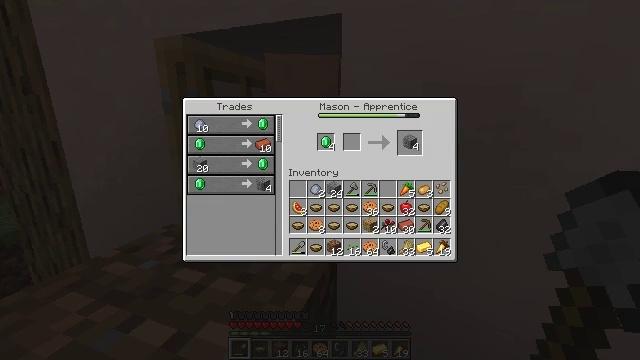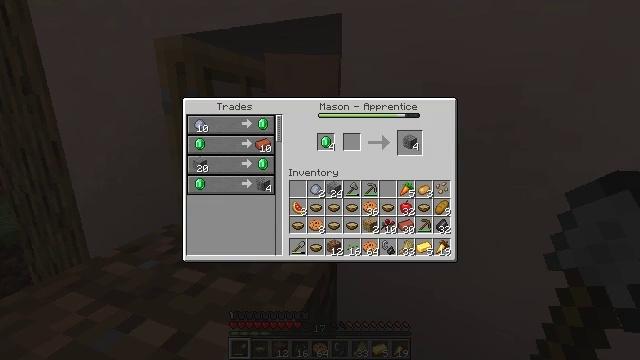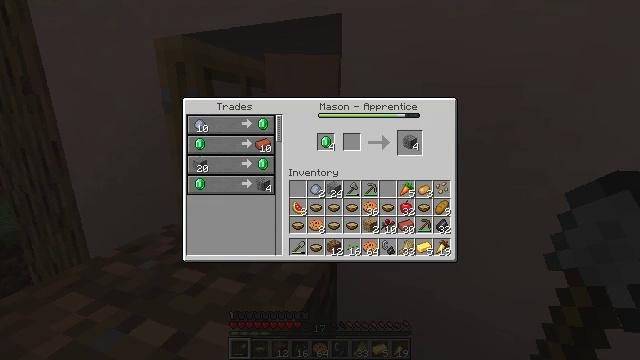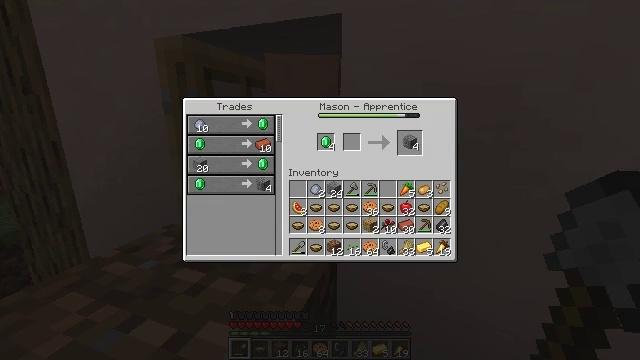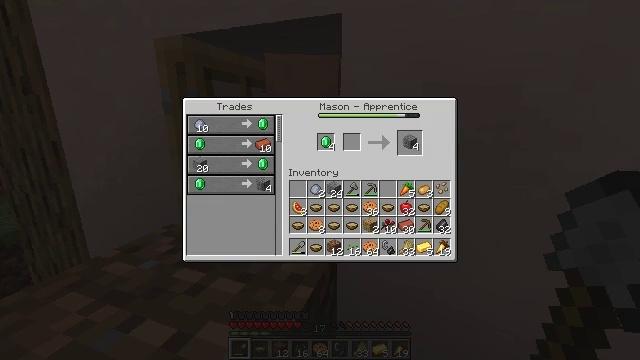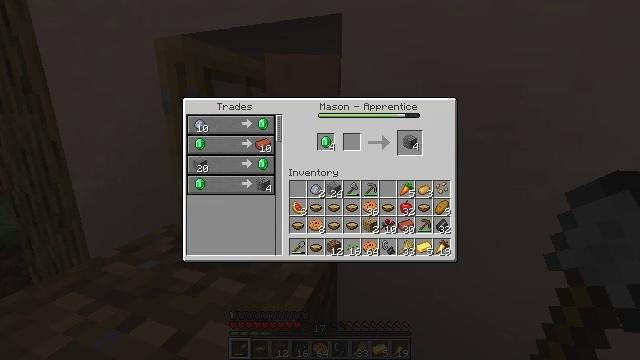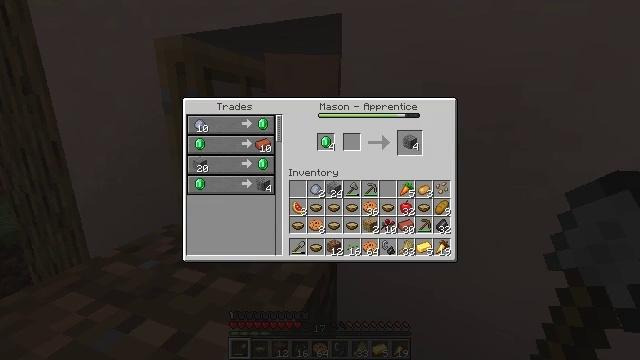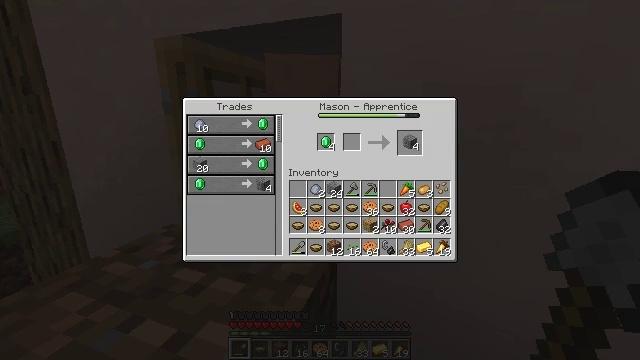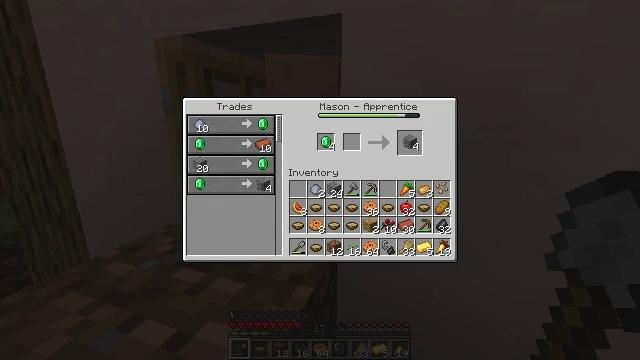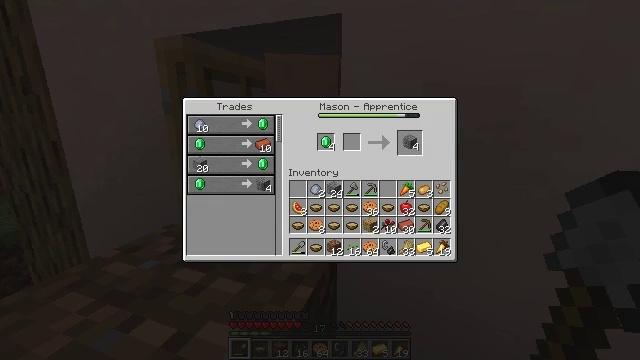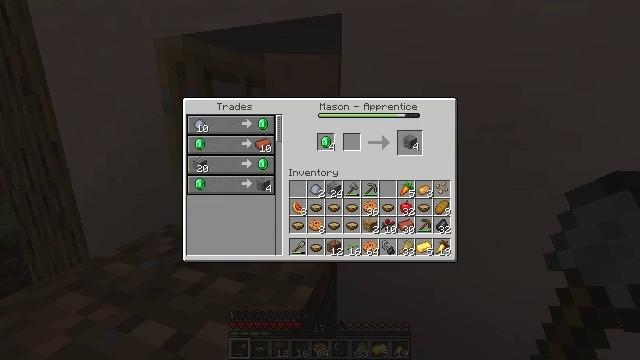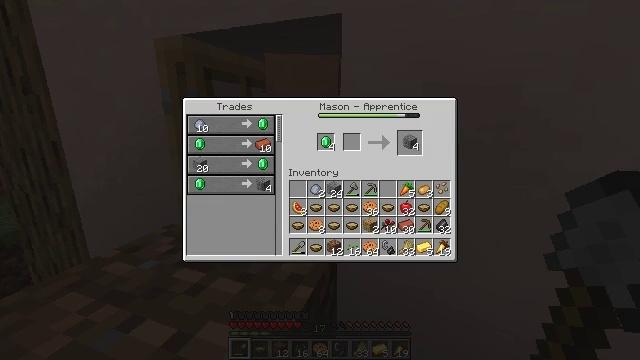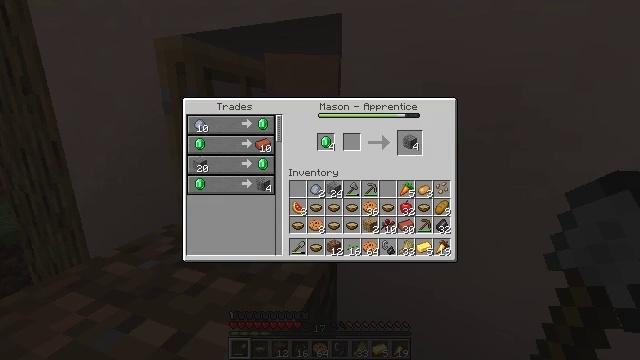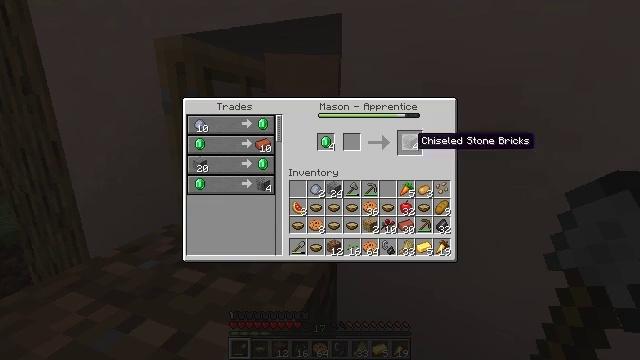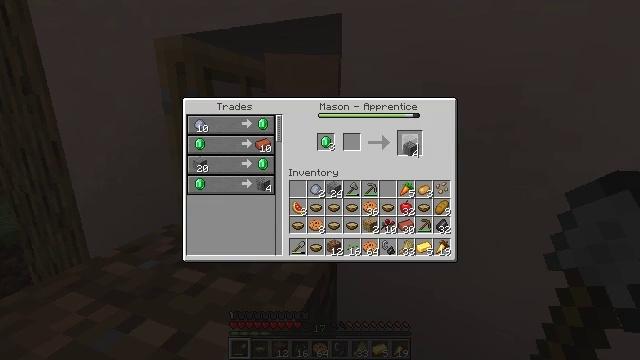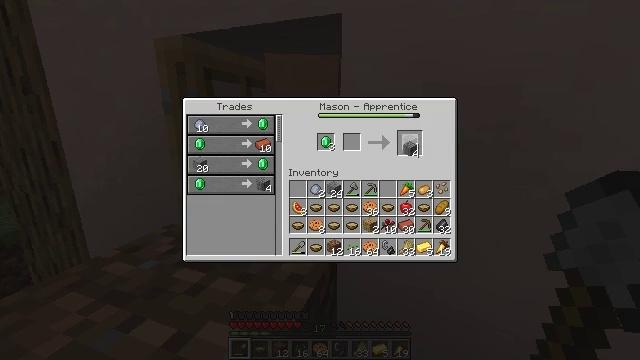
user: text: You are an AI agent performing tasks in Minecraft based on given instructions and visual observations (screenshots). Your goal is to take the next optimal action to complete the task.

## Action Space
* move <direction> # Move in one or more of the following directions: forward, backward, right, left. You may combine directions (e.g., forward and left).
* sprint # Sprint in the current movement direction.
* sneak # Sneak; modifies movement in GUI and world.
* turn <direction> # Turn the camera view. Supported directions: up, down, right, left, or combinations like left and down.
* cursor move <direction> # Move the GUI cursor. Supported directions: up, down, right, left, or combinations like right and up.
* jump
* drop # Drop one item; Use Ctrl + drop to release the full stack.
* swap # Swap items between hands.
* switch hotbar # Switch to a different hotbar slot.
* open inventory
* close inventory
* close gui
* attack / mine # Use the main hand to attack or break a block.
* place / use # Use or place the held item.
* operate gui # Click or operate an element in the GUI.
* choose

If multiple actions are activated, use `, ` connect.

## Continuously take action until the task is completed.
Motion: motion action
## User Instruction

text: Create chiseled stone bricks in the crafting table.
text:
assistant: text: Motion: no_op
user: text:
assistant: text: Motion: no_op
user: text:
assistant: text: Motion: no_op
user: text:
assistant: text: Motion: cursor move right
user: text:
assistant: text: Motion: no_op
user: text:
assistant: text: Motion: operate gui
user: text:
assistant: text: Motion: operate gui
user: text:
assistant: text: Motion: no_op
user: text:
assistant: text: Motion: no_op
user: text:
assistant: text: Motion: no_op
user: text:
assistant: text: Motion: no_op
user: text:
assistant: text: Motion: no_op
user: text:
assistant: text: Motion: no_op
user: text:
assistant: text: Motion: operate gui
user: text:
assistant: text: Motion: operate gui
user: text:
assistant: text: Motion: operate gui
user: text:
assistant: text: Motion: no_op
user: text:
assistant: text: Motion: no_op
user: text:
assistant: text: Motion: no_op
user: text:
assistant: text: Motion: no_op
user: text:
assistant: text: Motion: no_op
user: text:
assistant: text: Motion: no_op
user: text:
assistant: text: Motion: operate gui
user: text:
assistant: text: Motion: operate gui
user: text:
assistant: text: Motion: operate gui
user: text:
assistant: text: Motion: no_op
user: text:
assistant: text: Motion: no_op
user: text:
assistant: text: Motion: no_op
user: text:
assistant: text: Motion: no_op
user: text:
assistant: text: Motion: no_op